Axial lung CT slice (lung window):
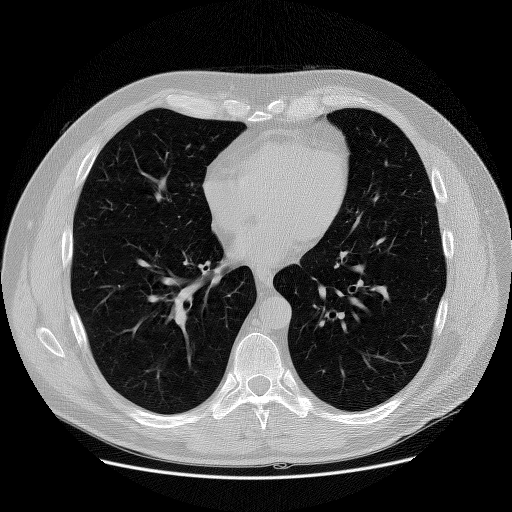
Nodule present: no